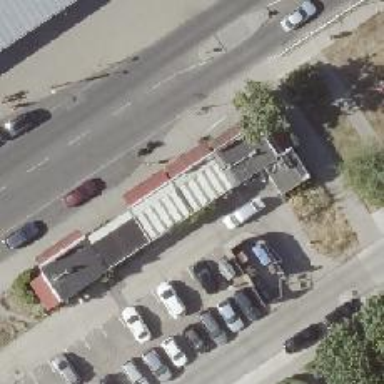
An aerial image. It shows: Fast food establishment.